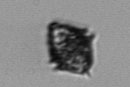
Label: Kryptoperidinium_triquetrum